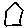
Label: house